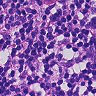
Metastatic tissue present: yes